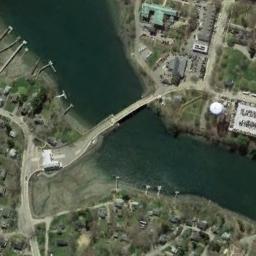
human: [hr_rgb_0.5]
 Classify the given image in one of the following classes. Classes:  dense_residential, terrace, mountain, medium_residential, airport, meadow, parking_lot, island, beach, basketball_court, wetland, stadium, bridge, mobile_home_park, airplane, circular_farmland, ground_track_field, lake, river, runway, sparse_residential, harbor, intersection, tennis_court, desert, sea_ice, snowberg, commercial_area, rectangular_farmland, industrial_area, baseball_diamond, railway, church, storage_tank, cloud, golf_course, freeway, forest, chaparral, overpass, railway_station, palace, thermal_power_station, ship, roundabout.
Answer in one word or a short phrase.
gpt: bridge